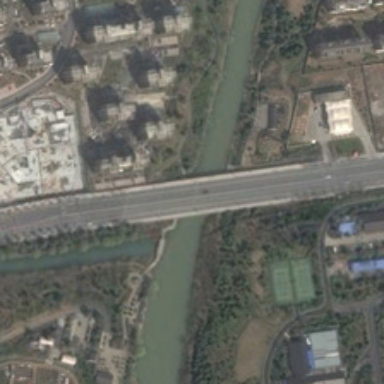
The river with a bridge crossing over divides the field with buildings and sports courts into two parts .